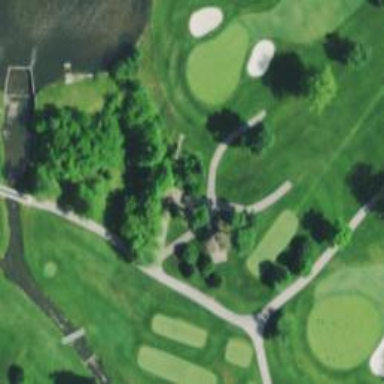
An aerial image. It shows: Path for both roads and golfers.